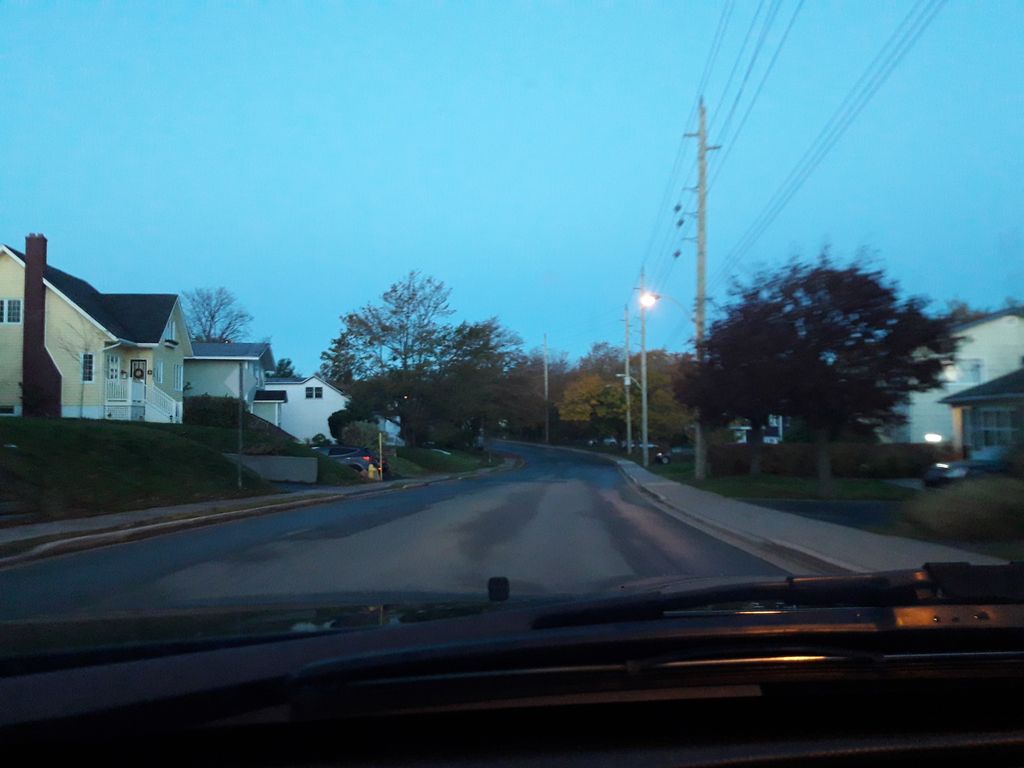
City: st_johns